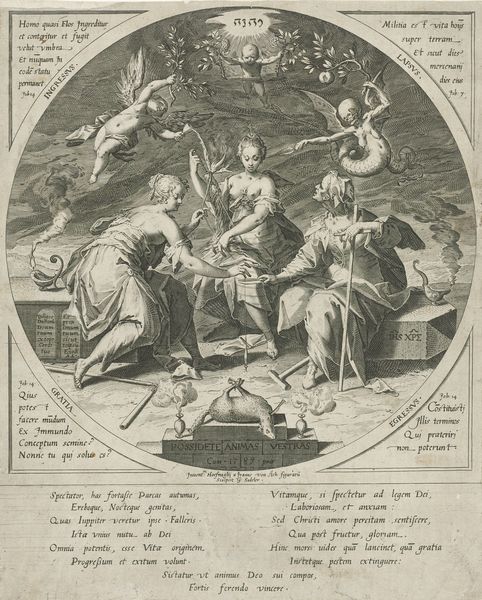
Titel: De drie schikgodinnen
Künstler: Aegidius Sadeler
Standort: Amsterdam
Institution: Rijksmuseum
Schlagwörter: akt, himmel, nackt, brust, busen, frau, kleid, schwarz, weiss, tier, jung, tot, rauch, kreis, engel, brüste, baby, weib, weiber, jugend, jungfrau, heilige, sexy, säugling, hexen, monster, freizügig